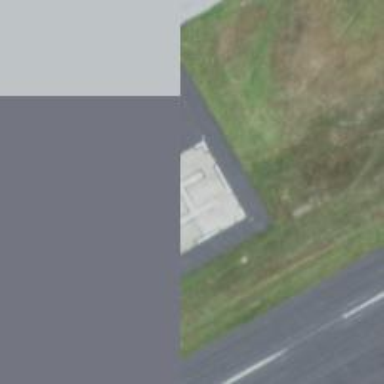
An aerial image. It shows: Image of helipad at airport.